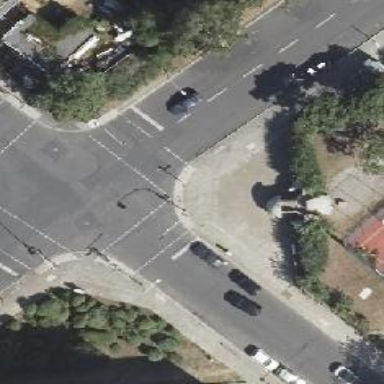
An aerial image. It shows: Crossing with traffic signals.